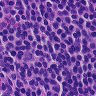
Metastatic tissue present: no